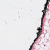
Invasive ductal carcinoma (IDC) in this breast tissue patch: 0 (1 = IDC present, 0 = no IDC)